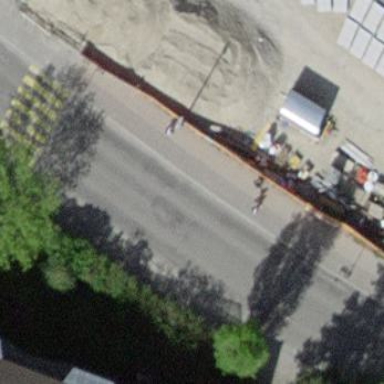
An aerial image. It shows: Bicycle parking facility with wall loops located on building's roof.